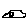
Label: car